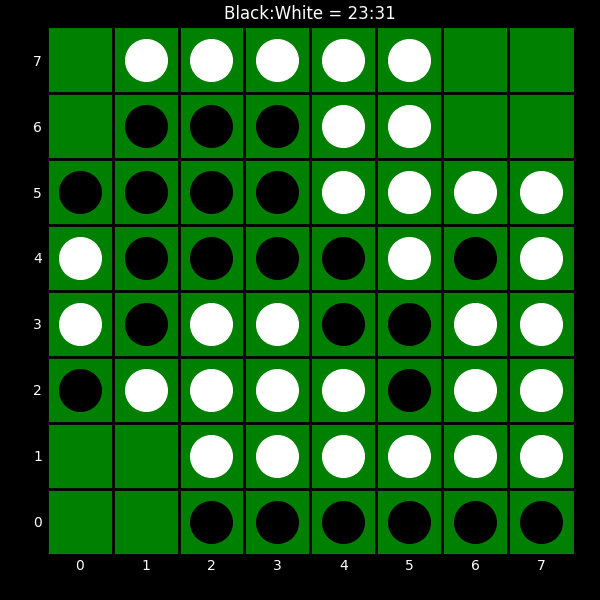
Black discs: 23
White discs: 31